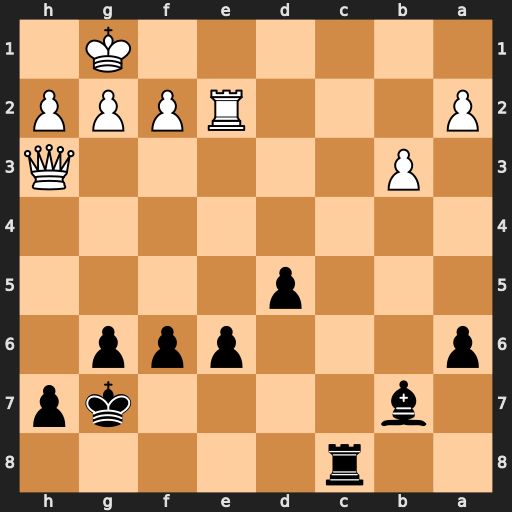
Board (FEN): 2r5/1b4kp/p3ppp1/3p4/8/1P5Q/P3RPPP/6K1
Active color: b
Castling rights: -
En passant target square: -
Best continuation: Rc1+ Re1 Rxe1#